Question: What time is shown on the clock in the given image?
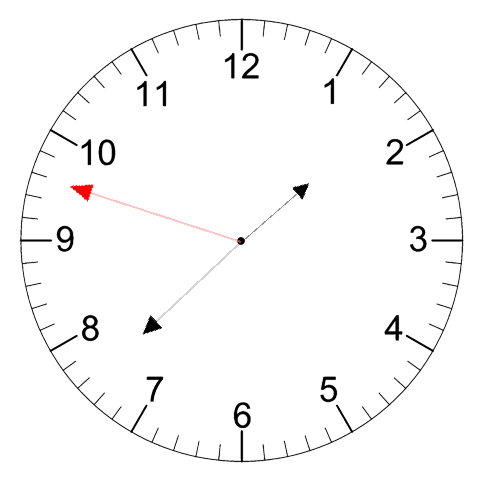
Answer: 01:37:48